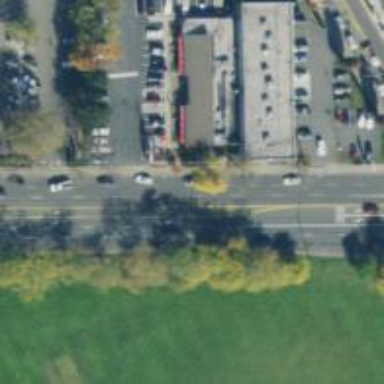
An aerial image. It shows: Primary highway with asphalt surface and separate sidewalk.